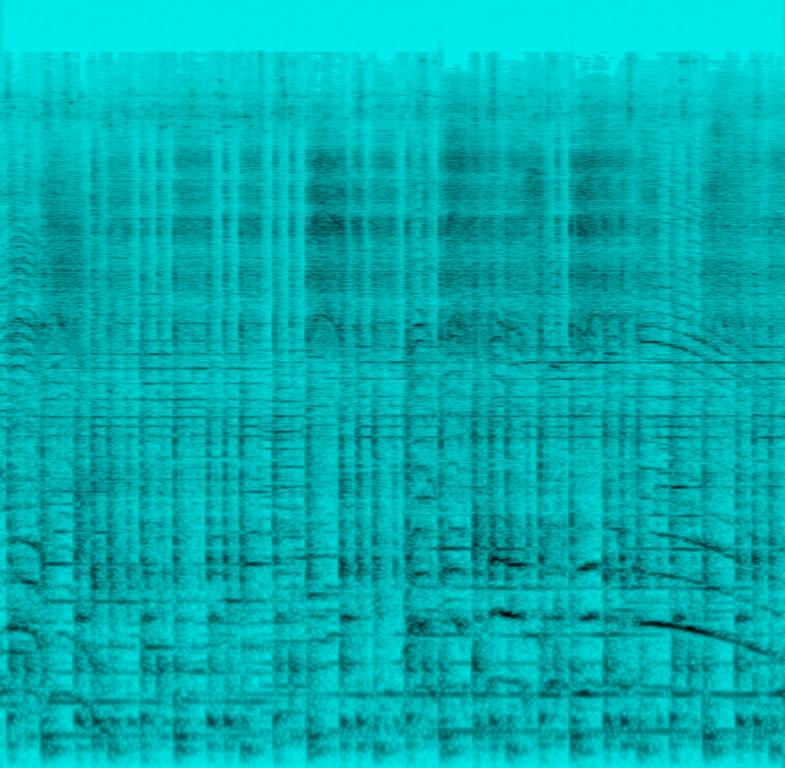
A digital drum is playing a reggaeton groove along with some acoustic percussion while someone is playing a turkish baglama. A male voice is singing/shouting. This is an amateur recording. This song may be playing outside busking with a band.